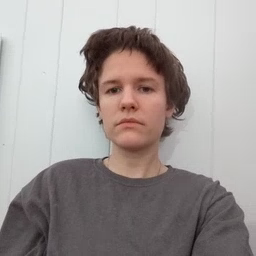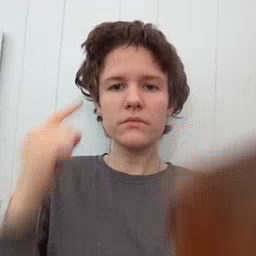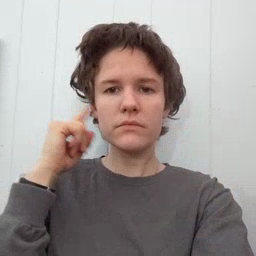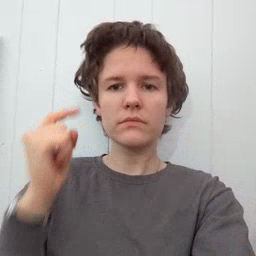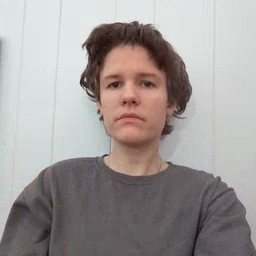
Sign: ear